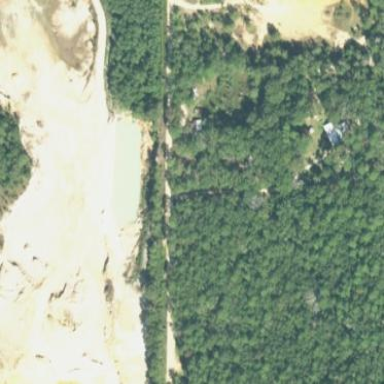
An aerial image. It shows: Brownfield site with resource of sand.